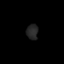
Tissue: prostate
Cell type: Fibroblasts
Senescence score: 0.7104
Nuclear area (px): 171
Mean DAPI intensity: 37.69